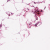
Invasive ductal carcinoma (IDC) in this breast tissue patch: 0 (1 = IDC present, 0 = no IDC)